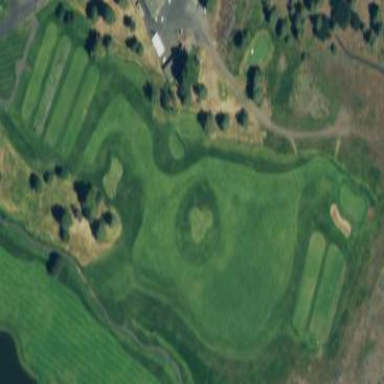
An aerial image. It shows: Rough area on grassy golf course.